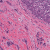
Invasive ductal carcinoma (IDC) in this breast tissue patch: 0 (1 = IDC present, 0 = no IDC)